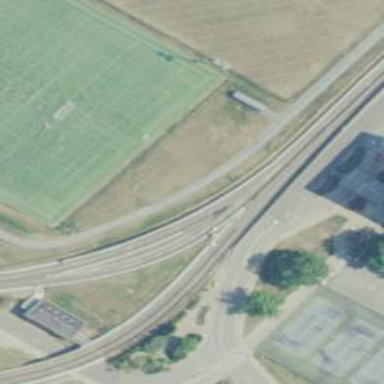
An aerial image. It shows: Bus guideway running alongside electrified rail.